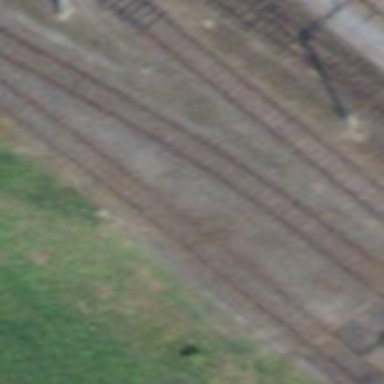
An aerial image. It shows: Railway yard.